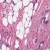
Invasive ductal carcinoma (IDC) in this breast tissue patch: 0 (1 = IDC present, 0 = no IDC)